Field crop: maize
Growth stage: 2
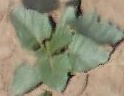
Species: datura